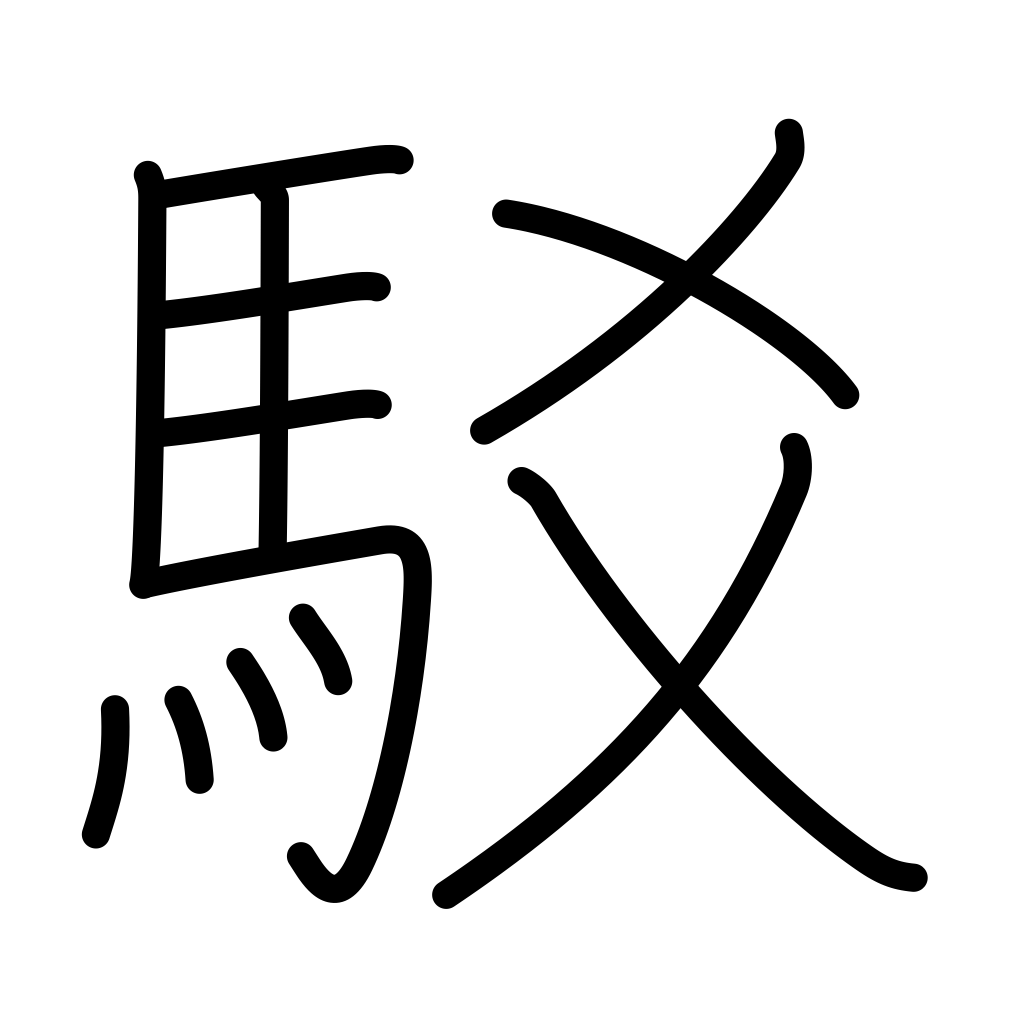
Meaning: refutation, contradiction